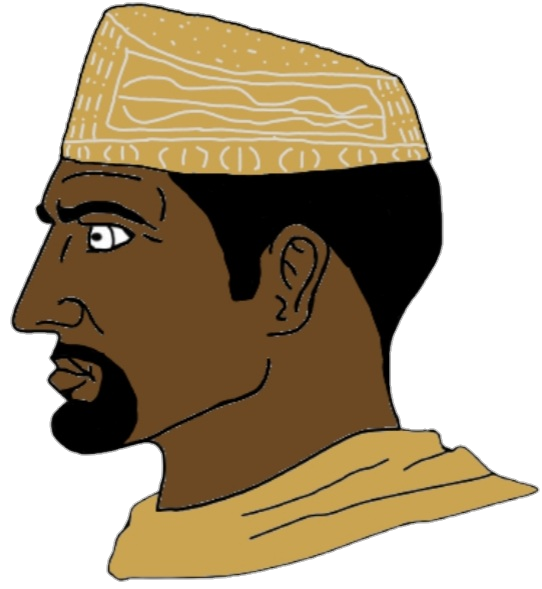
Label: 4_Yes_Chad